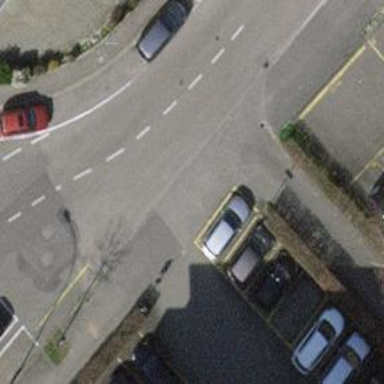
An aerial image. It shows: Parking aisle with sidewalk alongside the service road.